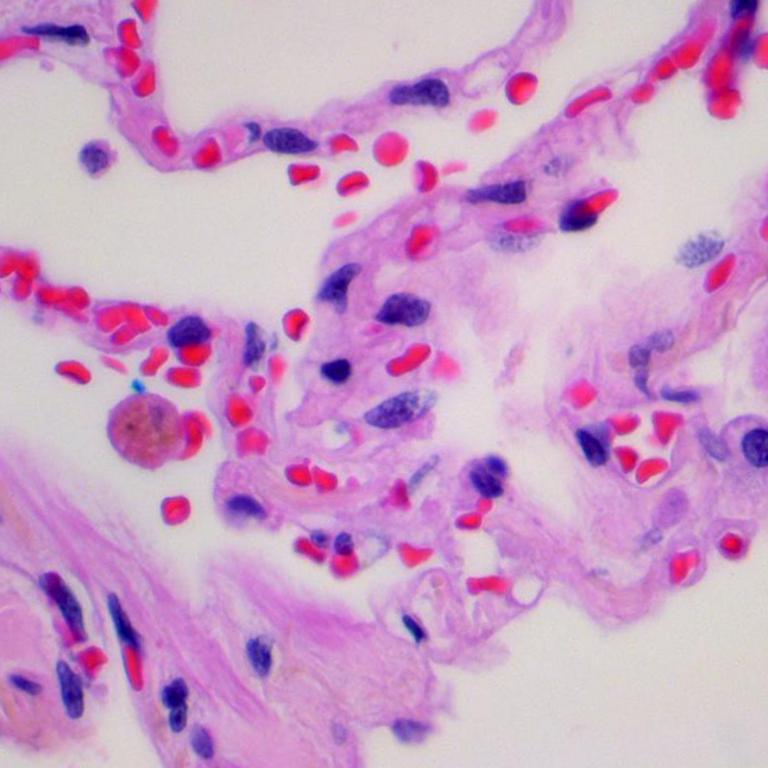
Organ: lung
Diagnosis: benign